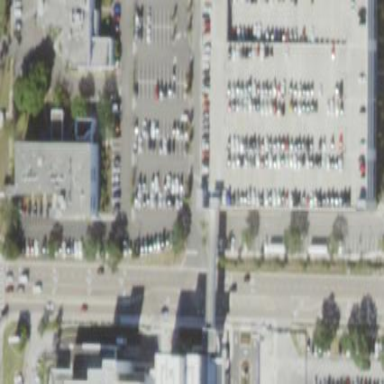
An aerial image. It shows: Multi-storey parking building.